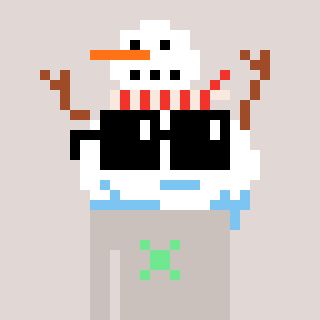
a pixel art character with square black sunglasses, a snowman-shaped head and a foggrey-colored body on a warm background